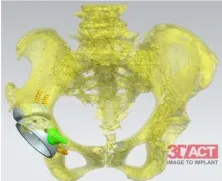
(D,E) The preoperative position planning of the cup, augments and the arrangement of the screws.
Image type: radiology (ct)